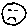
Label: smiley face